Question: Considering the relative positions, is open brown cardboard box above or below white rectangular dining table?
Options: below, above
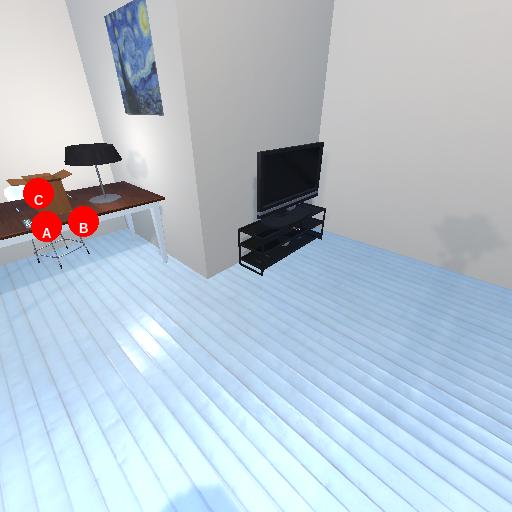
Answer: below